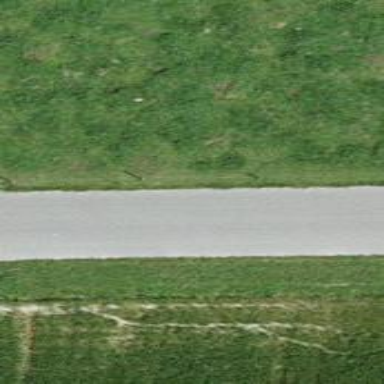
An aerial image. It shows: Unclassified paved road with grade 1 track type.